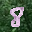
Label: 8